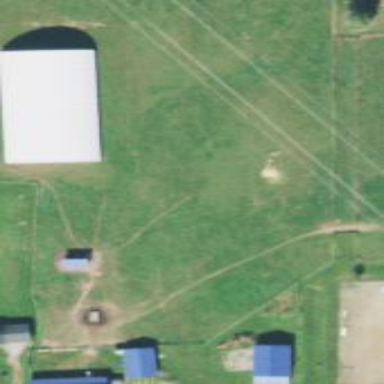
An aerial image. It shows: Farmyard area.